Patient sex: M
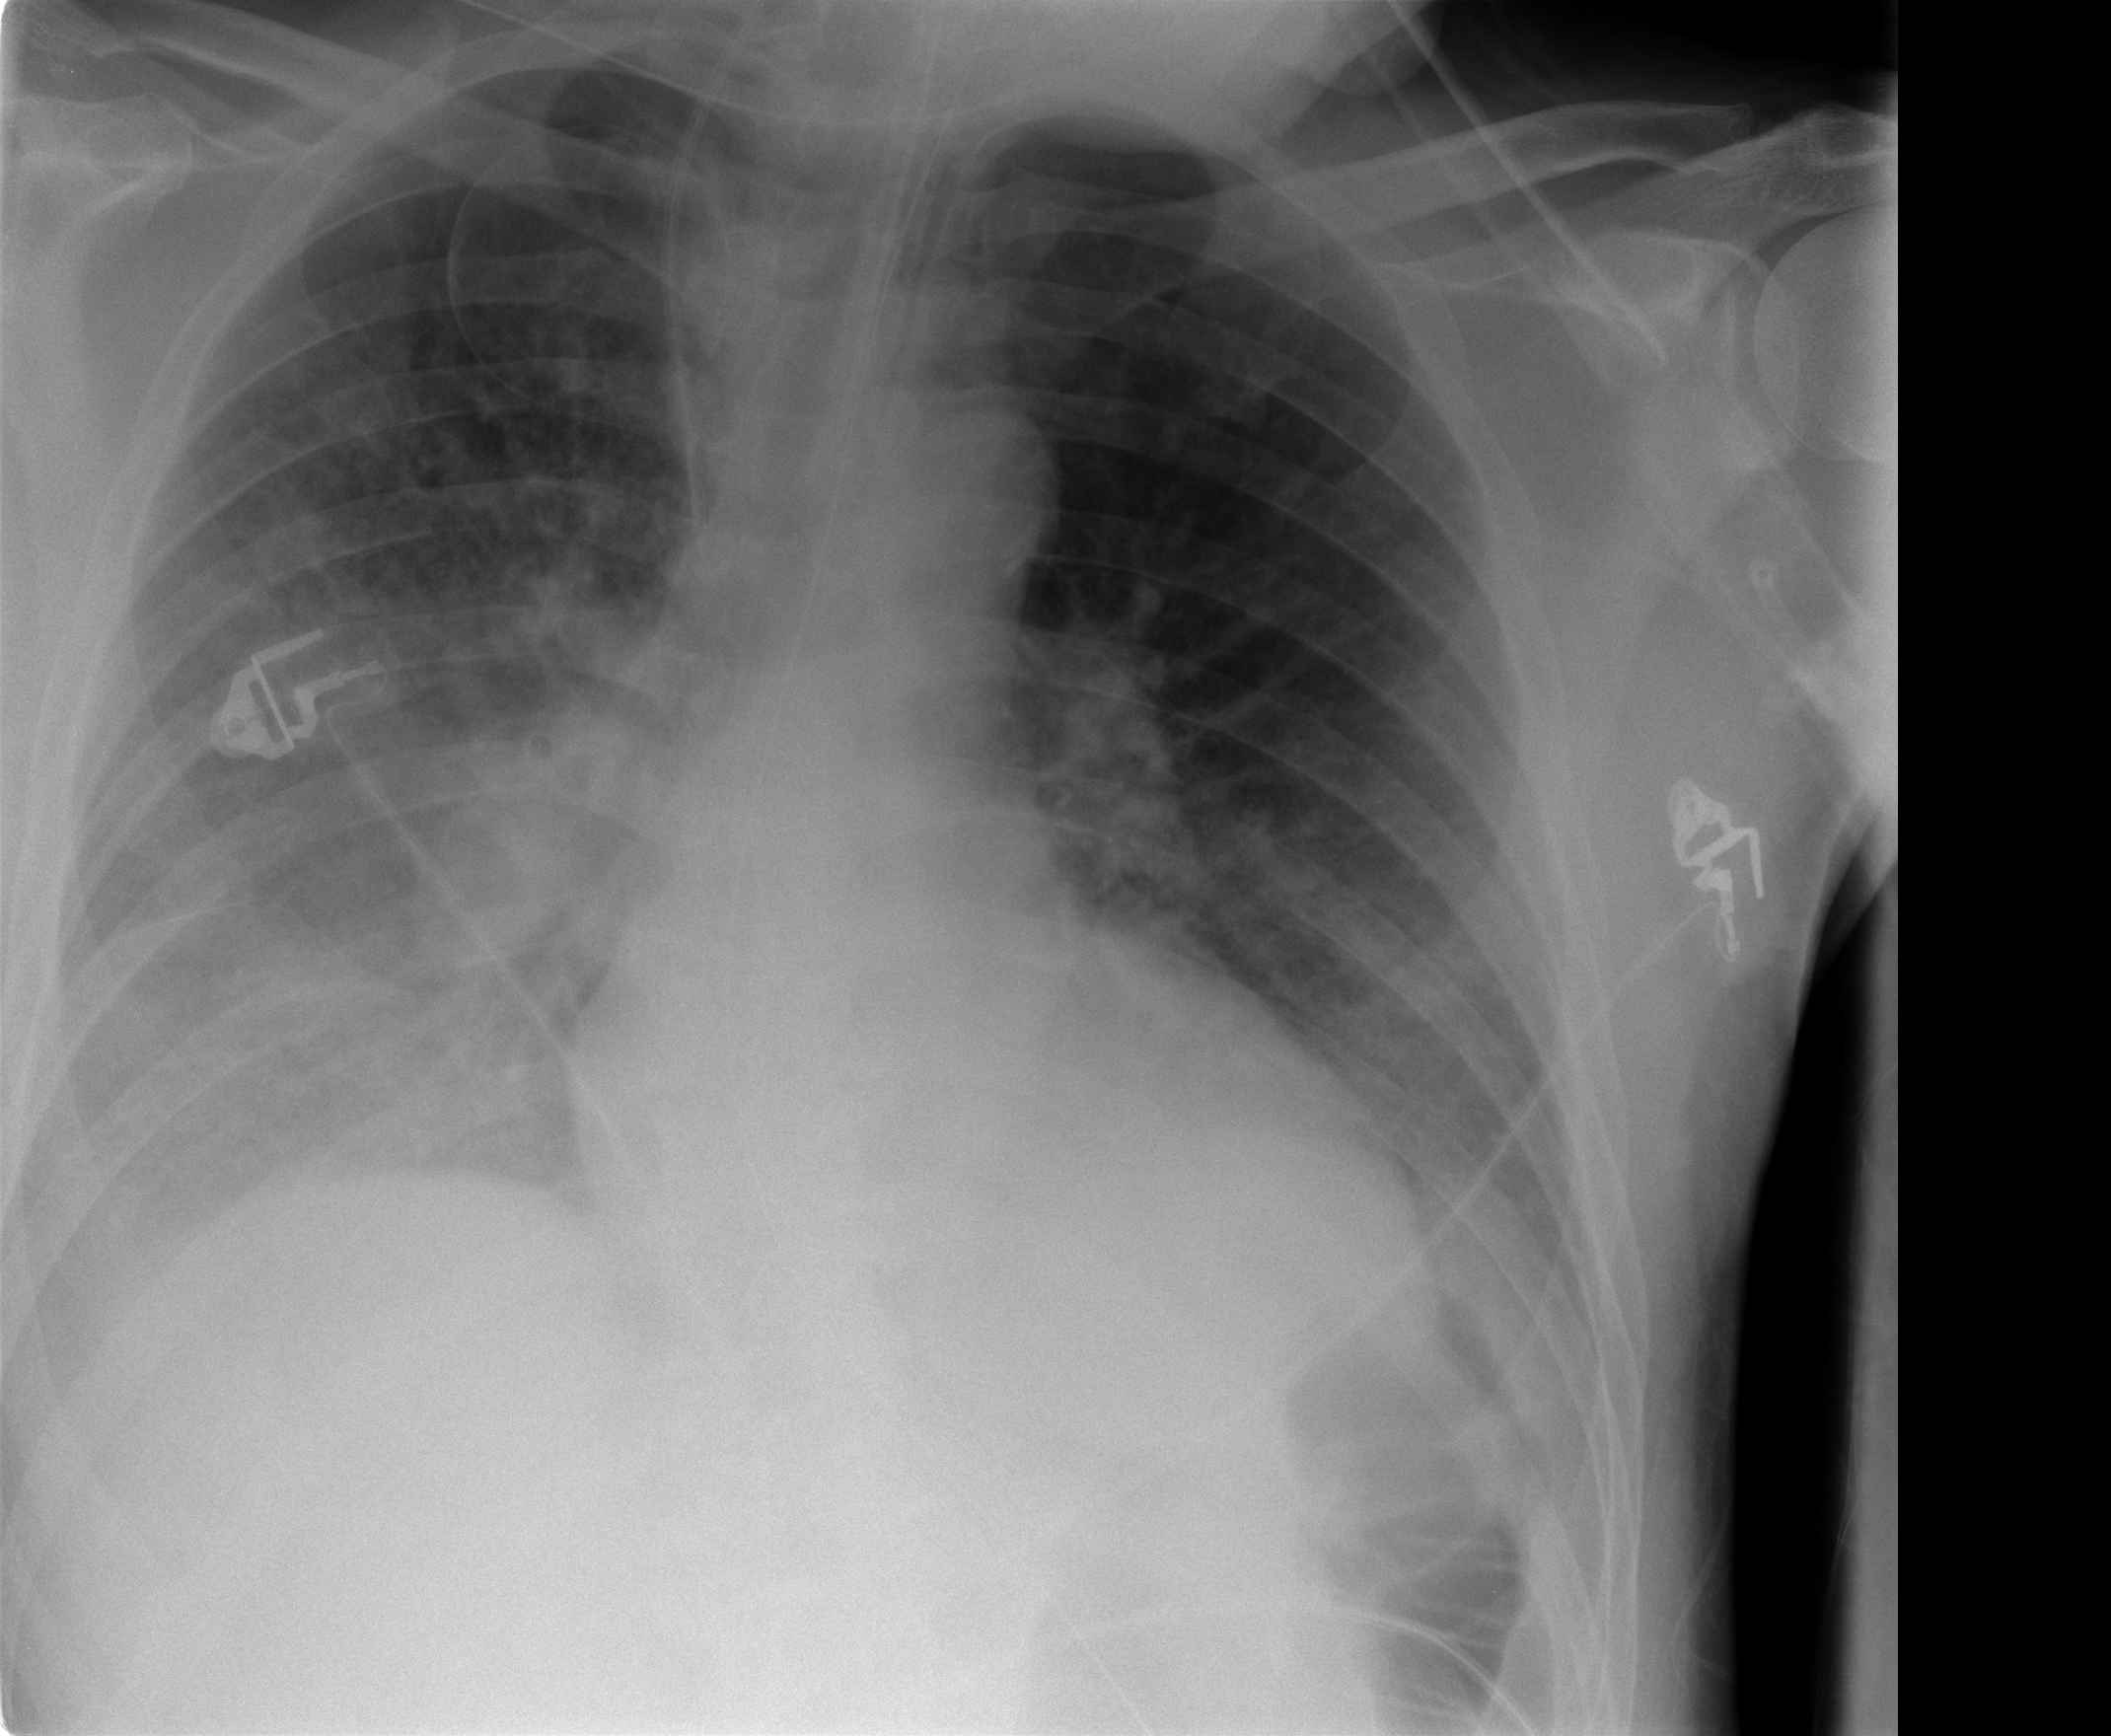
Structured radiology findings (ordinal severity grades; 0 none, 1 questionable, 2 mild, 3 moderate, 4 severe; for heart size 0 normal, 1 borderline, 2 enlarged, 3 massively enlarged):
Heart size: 0
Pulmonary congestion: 1
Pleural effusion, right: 3
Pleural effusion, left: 0
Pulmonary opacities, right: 2
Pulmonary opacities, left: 0
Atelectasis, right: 0
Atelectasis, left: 2